Question: I've set up the positioning for my 'UILabels' like so:
'''
- (void) layoutSubviews {
[super layoutSubviews];
CGRect cvf = self.contentView.frame;
self.imageView.frame = CGRectMake(0.0,
0.0,
cvf.size.height-1,
cvf.size.height-1);
self.imageView.contentMode = UIViewContentModeScaleAspectFit;
CGRect frame = CGRectMake(cvf.size.height + 5,
self.textLabel.frame.origin.y-10,
cvf.size.width - cvf.size.height - 2*1,
self.textLabel.frame.size.height);
self.textLabel.frame = frame;
frame = CGRectMake(cvf.size.height + 5,
self.detailTextLabel.frame.origin.y-8,
cvf.size.width - cvf.size.height - 2*1,
self.detailTextLabel.frame.size.height);
self.detailTextLabel.frame = frame;
frame = CGRectMake(cvf.size.height + 5,
self.bestMatchLabel.frame.origin.y-4,
cvf.size.width - cvf.size.height - 2*1,
self.bestMatchLabel.frame.size.height);
self.bestMatchLabel.frame = frame;
}
'''
For some reason, upon reloading the 'UITableView', 'bestMatchLabel' moves up a few pixels, so that it looks like the below picture. Every time I reload it, it moves up more and more. I sense that there's something about the Y positioning thats causing it to relate its current position to its previous one. Am I correct?
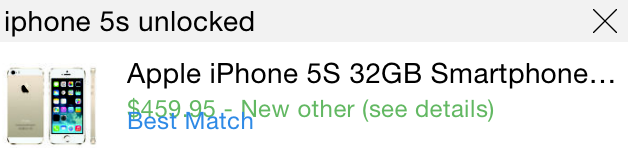
Answer: It is obvious the code :
'self.textLabel.frame.origin.y-10, self.detailTextLabel.frame.origin.y-8 self.bestMatchLabel.frame.origin.y-4,'
make the y change every load. You must set a fix y in every layout.